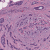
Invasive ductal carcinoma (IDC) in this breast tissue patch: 1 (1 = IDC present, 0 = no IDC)